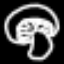
Label: mushroom